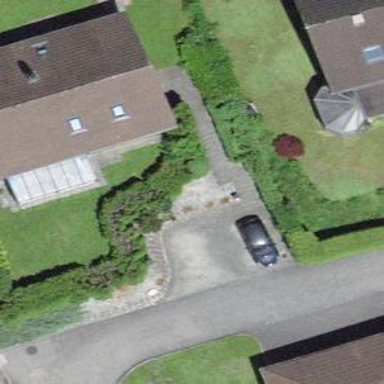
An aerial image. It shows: Residential building.